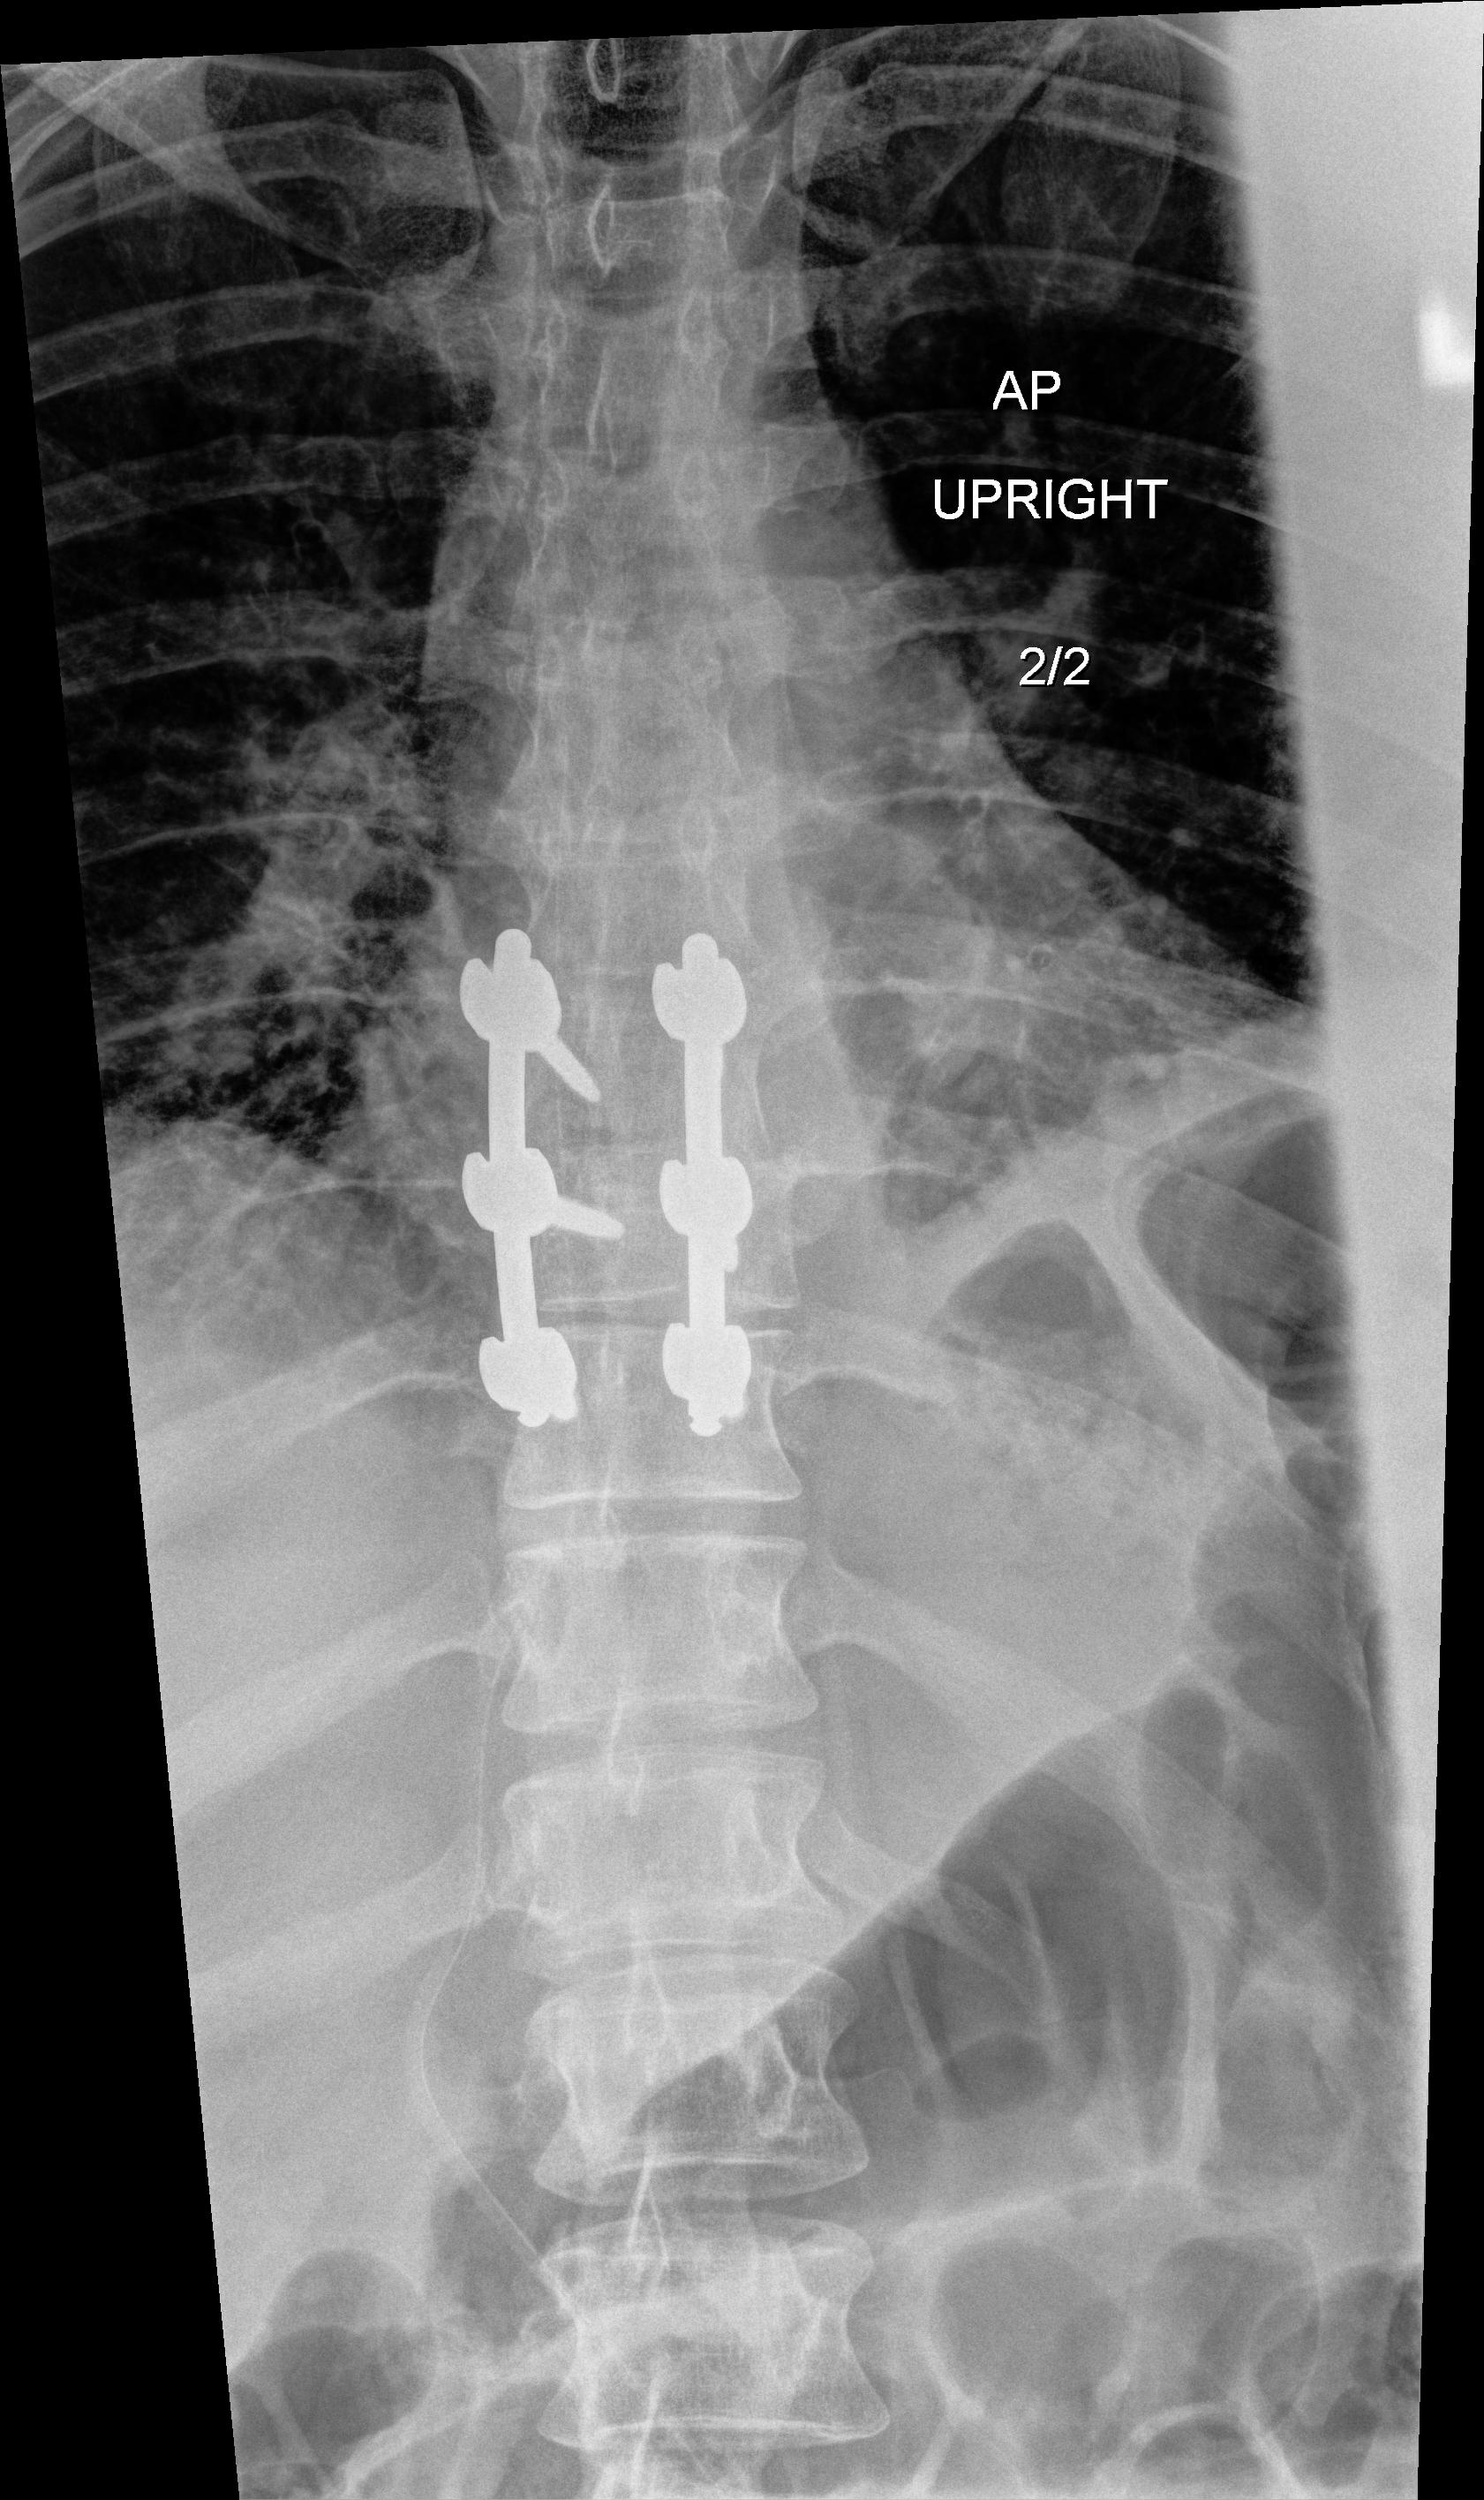
View: AP
Implant manufacturer: medtronic solera